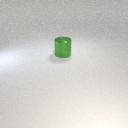
large green metal cylinder